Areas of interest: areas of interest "Xi'an Steles Forest Museum - First Hall"
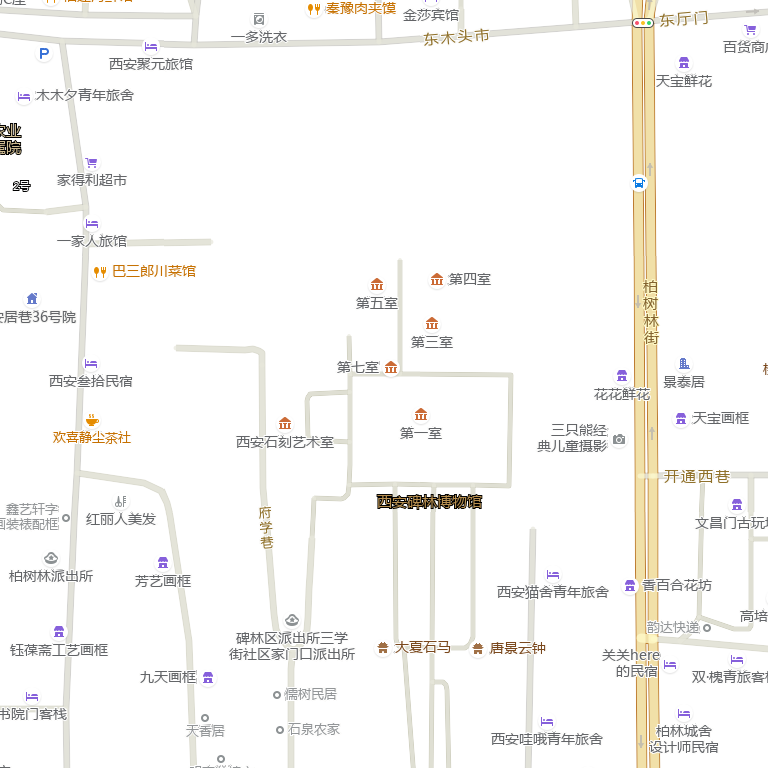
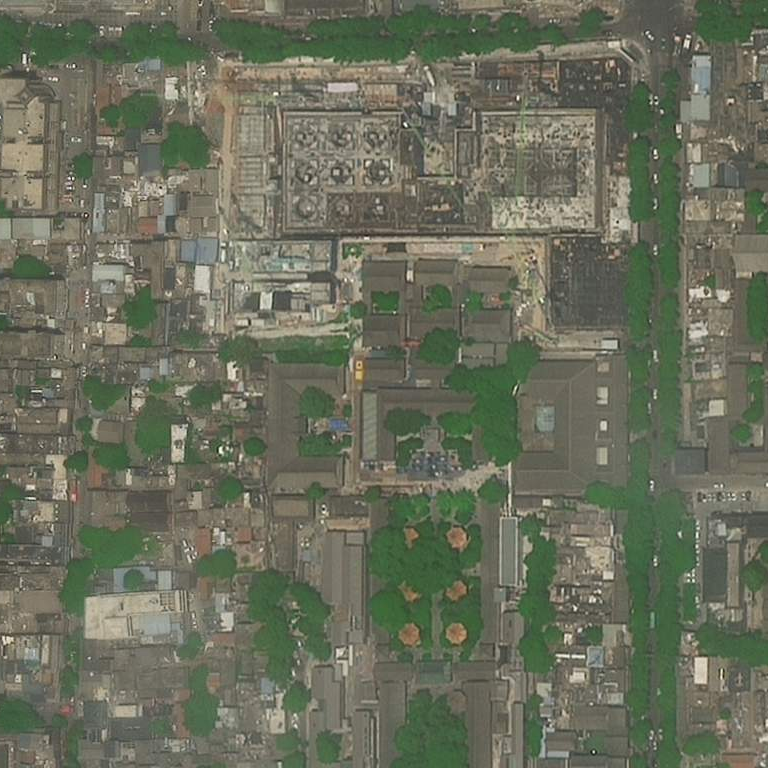